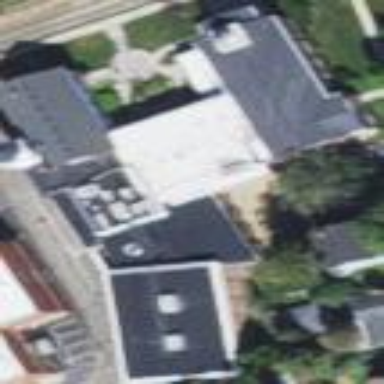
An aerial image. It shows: Beautiful church building.